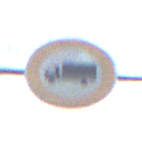
Verkehrszeichen: VerbotFuerKraftfahrzeugeUeberDreiKommaFuenfTonnen
Umgebung: Outdoor, Suburban
Tageszeit: Midday
Wetter: PartlyCloudy
Licht: Natural
Jahreszeit: NotSpecified
Kontrast: HighContrast